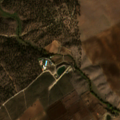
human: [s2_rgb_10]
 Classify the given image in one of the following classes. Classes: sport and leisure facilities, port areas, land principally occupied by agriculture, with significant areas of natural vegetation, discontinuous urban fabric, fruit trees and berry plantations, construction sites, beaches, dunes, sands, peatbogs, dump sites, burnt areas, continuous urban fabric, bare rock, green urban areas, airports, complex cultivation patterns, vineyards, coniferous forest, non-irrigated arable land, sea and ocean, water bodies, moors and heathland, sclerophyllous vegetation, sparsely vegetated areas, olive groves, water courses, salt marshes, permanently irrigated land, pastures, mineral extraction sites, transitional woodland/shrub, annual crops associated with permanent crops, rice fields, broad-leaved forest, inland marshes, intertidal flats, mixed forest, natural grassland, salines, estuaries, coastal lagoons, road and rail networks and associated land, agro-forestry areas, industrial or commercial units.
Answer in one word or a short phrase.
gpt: non-irrigated arable land, olive groves, agro-forestry areas, water bodies